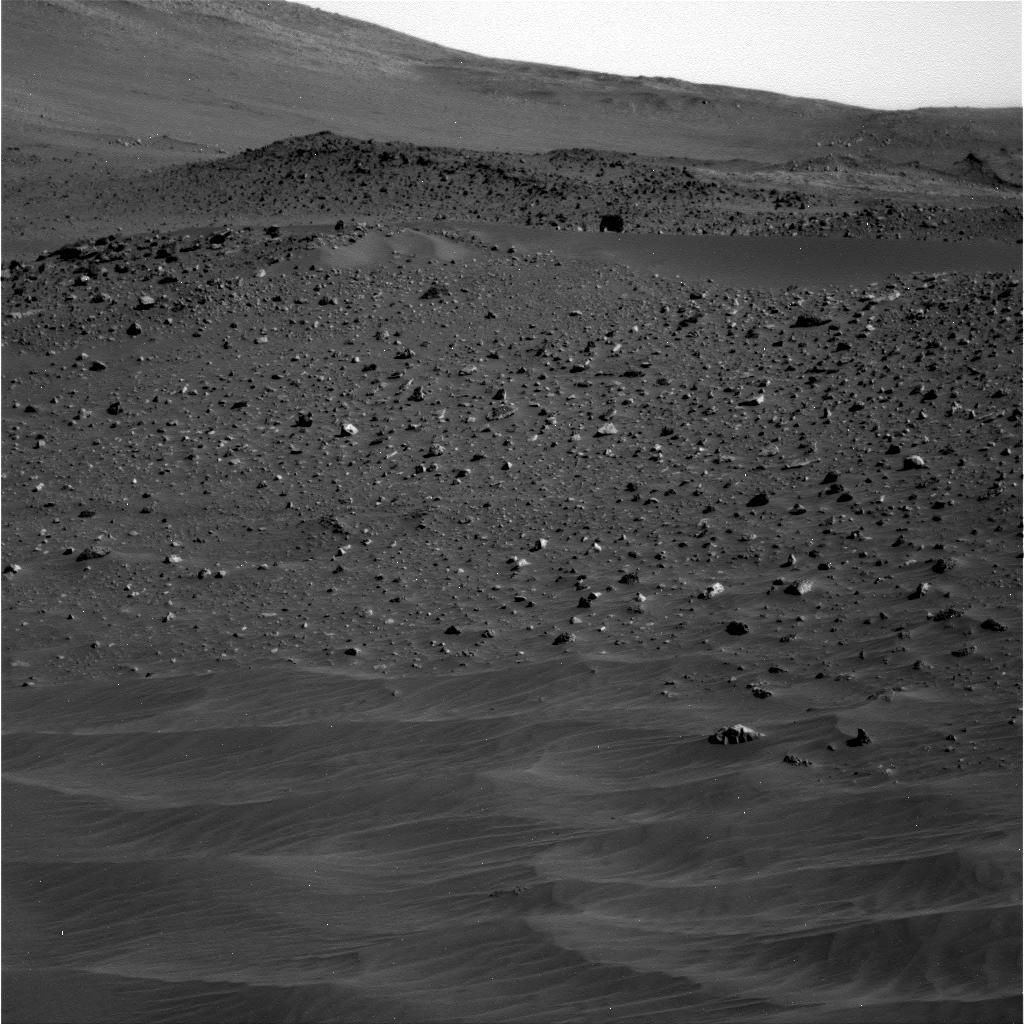
Terrain classes present: Gravel / Sand / Soil, Rock, Sky / Distant Mountains